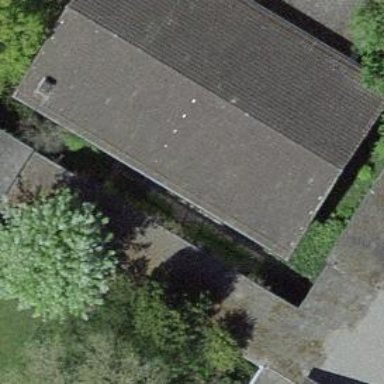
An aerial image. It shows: View of roof of building.